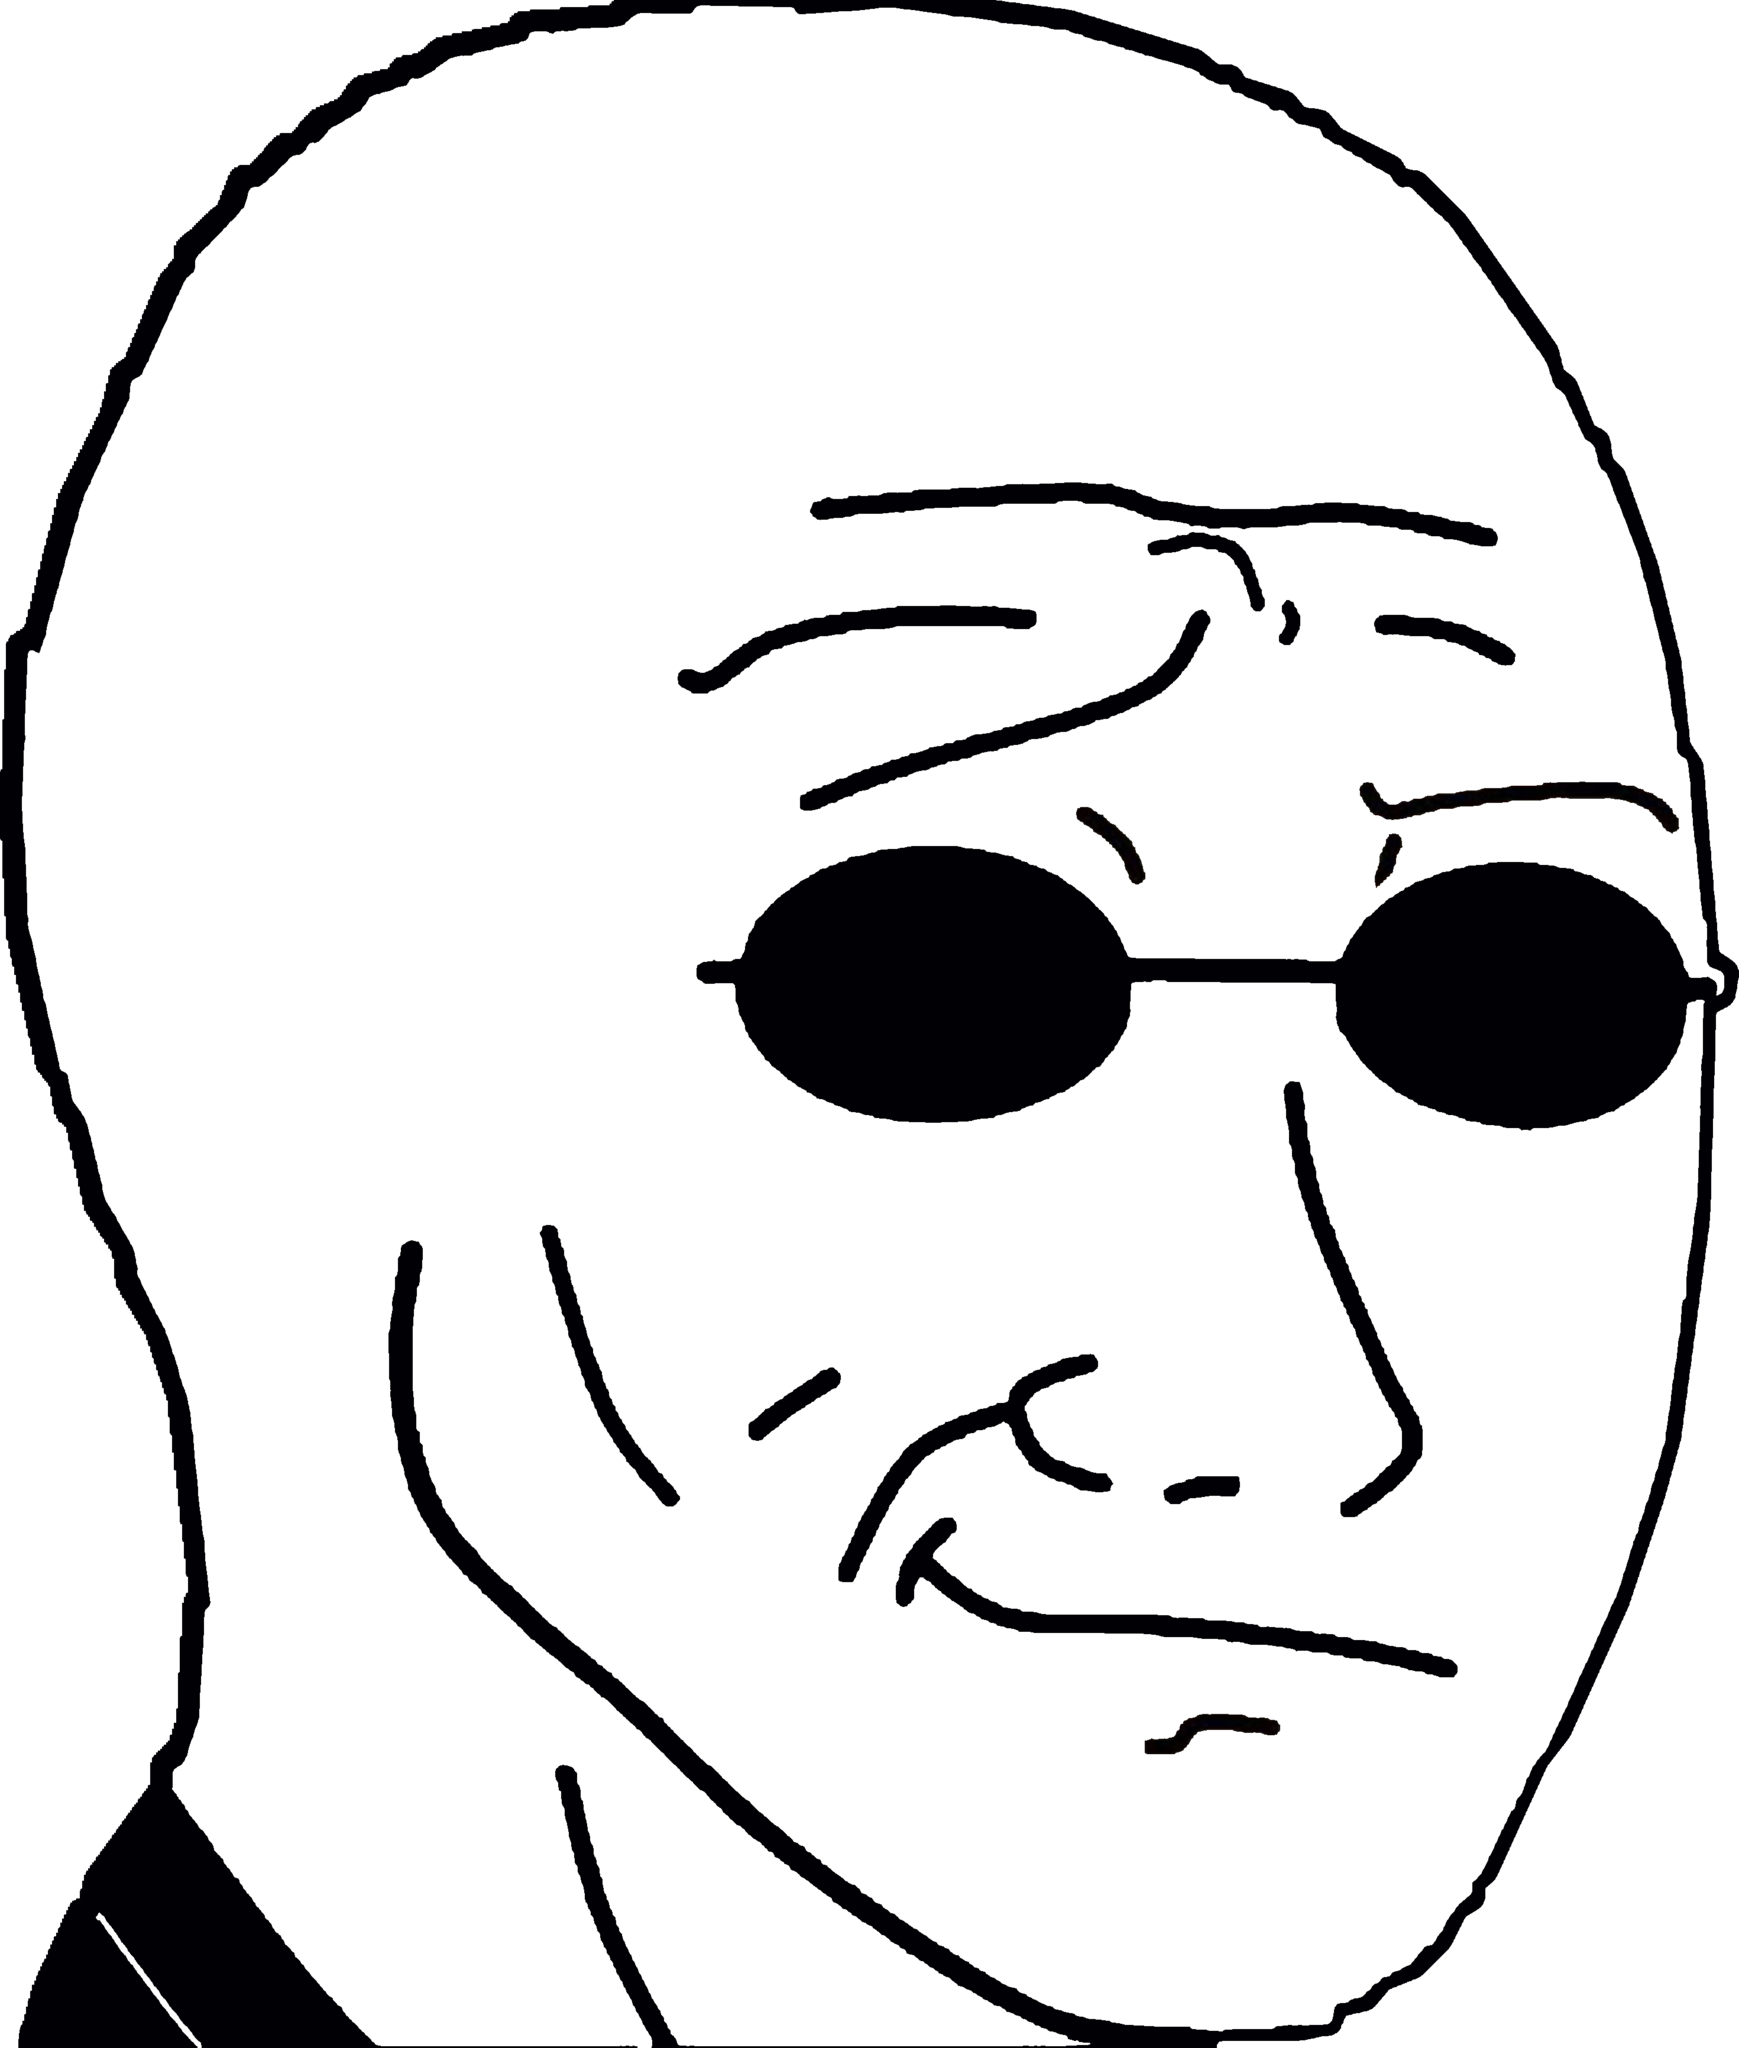
Label: 5_Smugjak